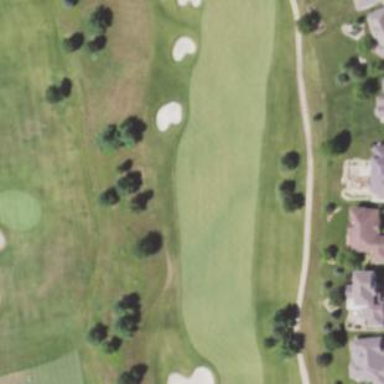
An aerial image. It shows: Golf fairway surrounded by grass.